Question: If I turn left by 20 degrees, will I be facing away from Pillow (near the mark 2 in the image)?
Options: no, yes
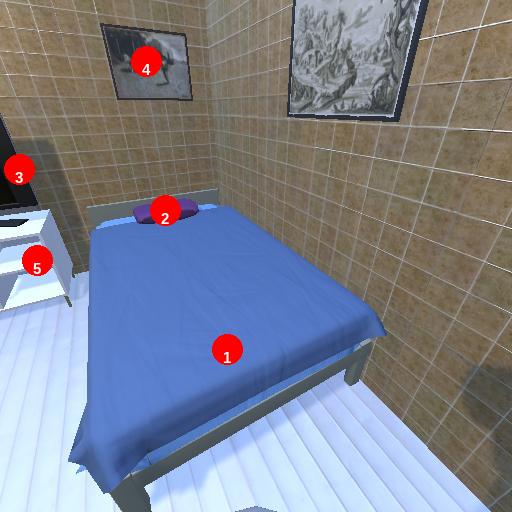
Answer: no